Question: I have created a universal window based application in xcode 4. Additionally I created a 'FirstViewController' class with a 'FirstViewController.xib' file.
I dragged a 'Navigation Controller' to the objects panel for the 'MainWindow_iPhone.xib'. I want the root controller to be the FirstViewController so I selected it in the custom class property.
I now want the view to be loaded from 'FirstViewController.xib' but I can't select it in the NIB name selector, it just is not listed there. When I type it in it says that it is not intended to be there.
The strange thing is that exactly this procedure worked for me in xcode 3.2.6
Any ideas?

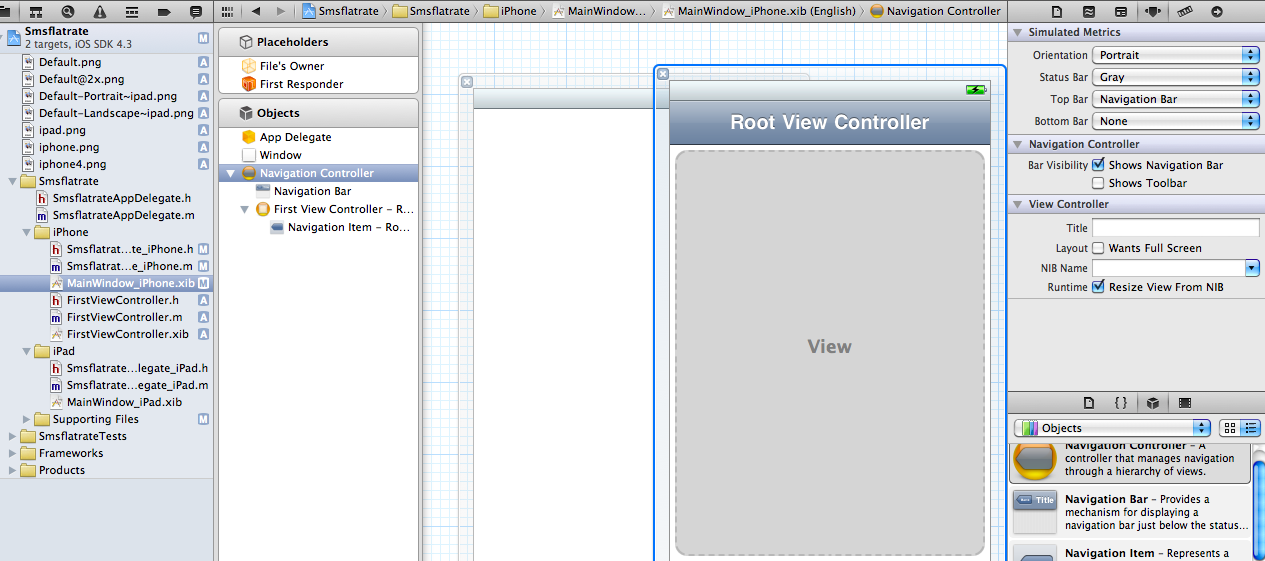
Answer: "When I type it in it says that it is not intended to be there."
Hang on, isn't it the case that this is because: ..!?
There were many heinous problems in the ancient XCodes that could lead to a mess, XCode4 fortunately prevents said issues.
Just to be clear, FirstViewController is a subclass of what? There must be some problem, because it works fine.
We have had utterly no problem whatsoever dragging custom classes, into an xib, to have them instantiated, I just did a couple this minute to triple-check - no problem!!